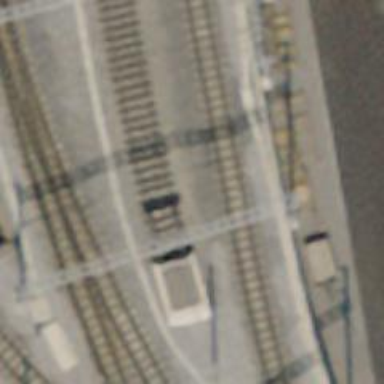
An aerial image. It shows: Railway buffer stop.